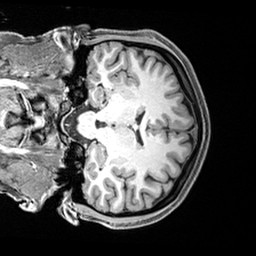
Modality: T1w
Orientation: coronal
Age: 23
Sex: female
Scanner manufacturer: siemens
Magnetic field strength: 3 T
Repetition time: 2.4 s
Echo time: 0.00217 s